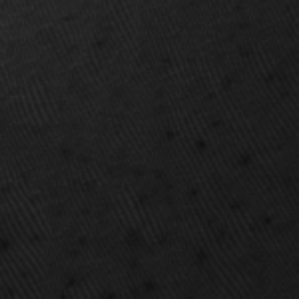
Label: frost